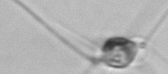
Label: Chaetoceros